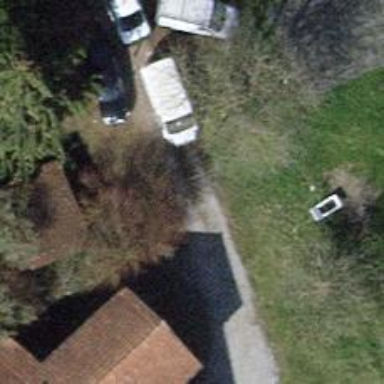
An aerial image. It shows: Driveway.